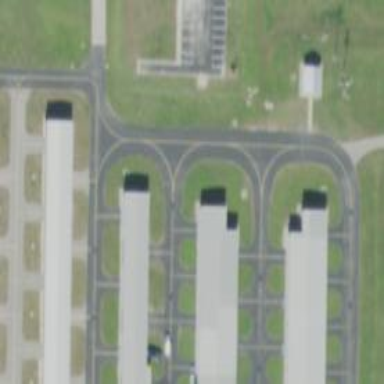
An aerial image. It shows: View of taxiway at the airport.